Field crop: tomato
Growth stage: 1
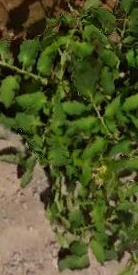
Species: tomato